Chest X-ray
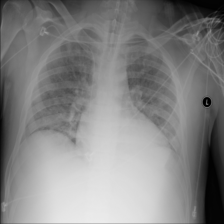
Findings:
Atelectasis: negative
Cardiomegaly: negative
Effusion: negative
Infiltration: negative
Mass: negative
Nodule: negative
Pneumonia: negative
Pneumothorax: negative
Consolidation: negative
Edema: negative
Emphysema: negative
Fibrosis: negative
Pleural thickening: negative
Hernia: negative